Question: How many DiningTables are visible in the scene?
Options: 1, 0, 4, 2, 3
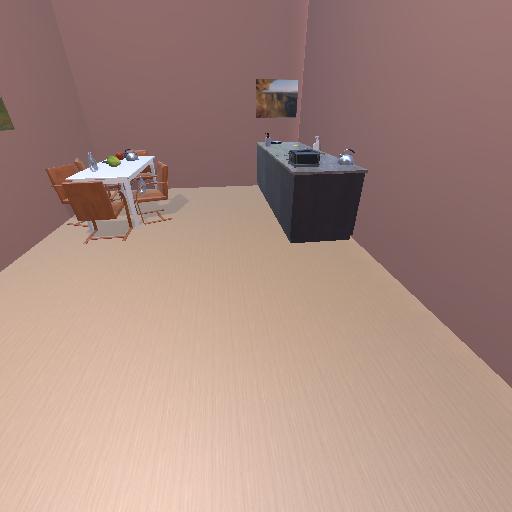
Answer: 1